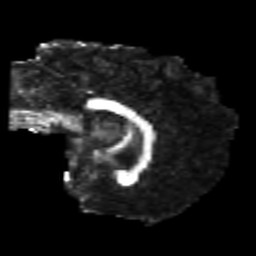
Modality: FA
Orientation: sagittal
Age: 25
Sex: female
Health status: healthy
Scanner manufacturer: philips
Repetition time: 7.382 s
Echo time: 0.08599 s